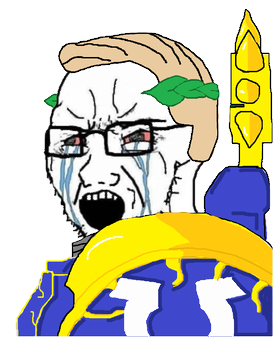
Label: 5_Soyjak